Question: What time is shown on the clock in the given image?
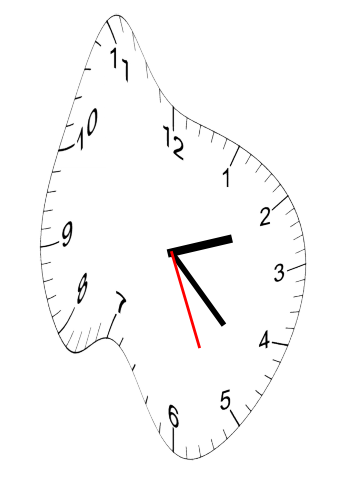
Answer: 02:22:26